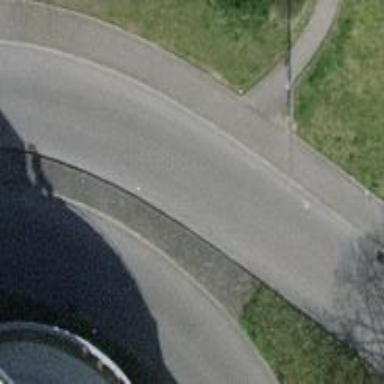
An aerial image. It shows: Primary link road with asphalt surface.